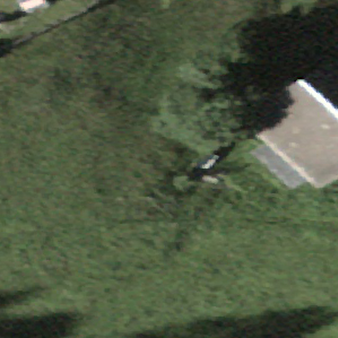
Label: other